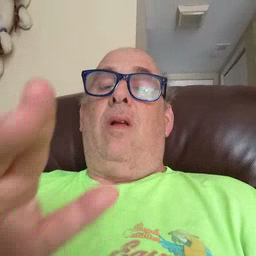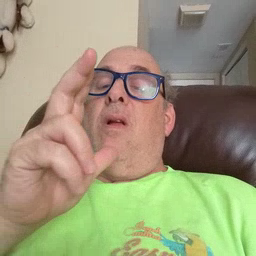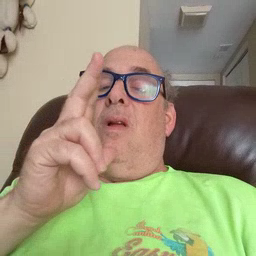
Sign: hen